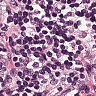
Metastatic tissue present: no